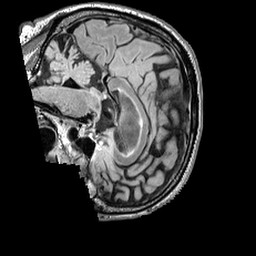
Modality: FLAIR
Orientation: sagittal
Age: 75
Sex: male
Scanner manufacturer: siemens
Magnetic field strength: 3 T
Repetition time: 5 s
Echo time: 0.387 s